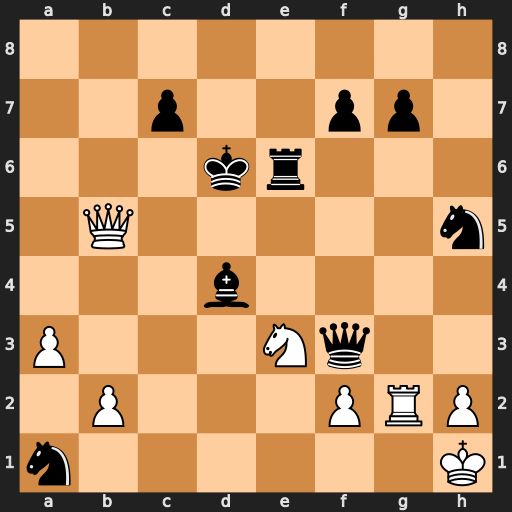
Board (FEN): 8/2p2pp1/3kr3/1Q5n/3b4/P3Nq2/1P3PRP/n6K
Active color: w
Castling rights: -
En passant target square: -
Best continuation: Nf5+ Qxf5 Qxf5